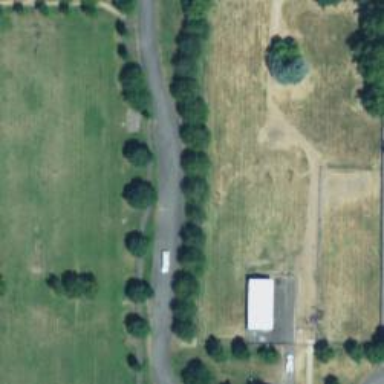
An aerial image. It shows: Footway passing through park.